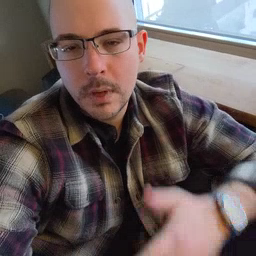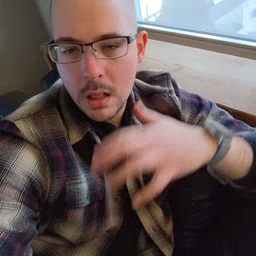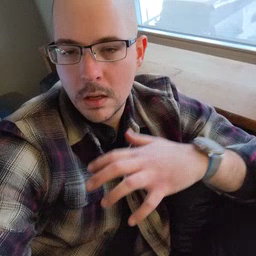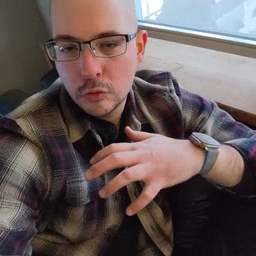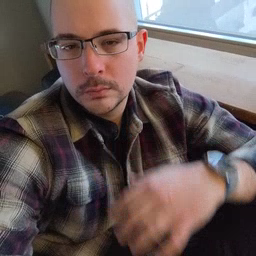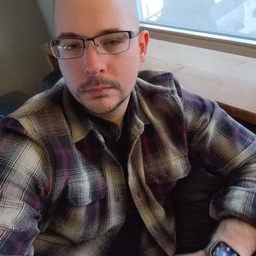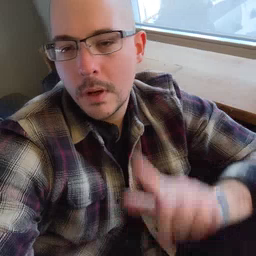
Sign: alligator